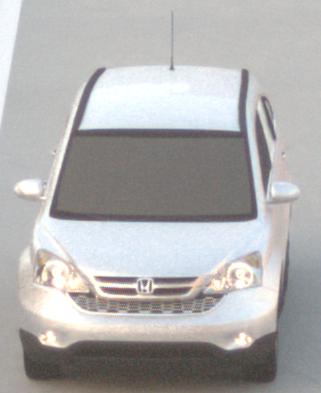
Make: Honda
Model: CR-V
Detailed model: CR-V (III) (04/10 - 10/12)
Model produced from: 2010
Model produced until: 2012
Doors: 5
Color: white
Road condition: dry road
Daytime: sunrise or sunset
Contrast: low contrast